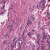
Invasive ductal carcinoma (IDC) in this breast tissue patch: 1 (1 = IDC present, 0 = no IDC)